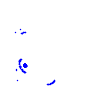
Particle: electron